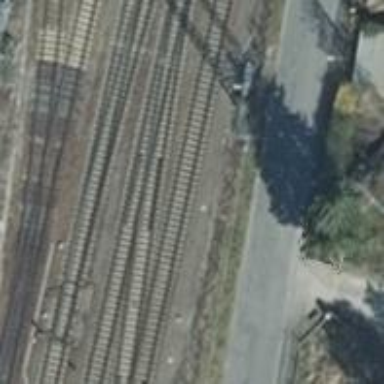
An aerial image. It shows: Railway track with contact lines for electrification.